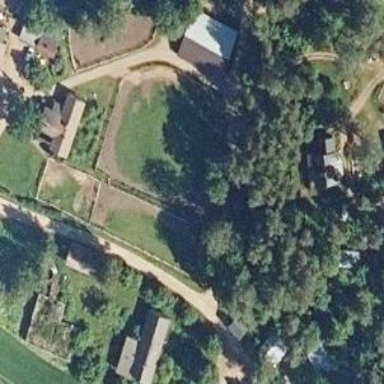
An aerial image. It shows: Area designated for animal keeping.